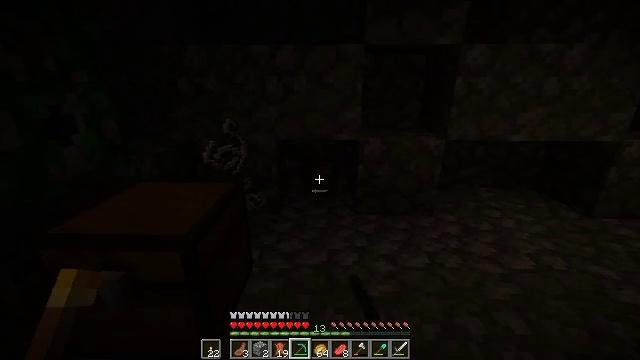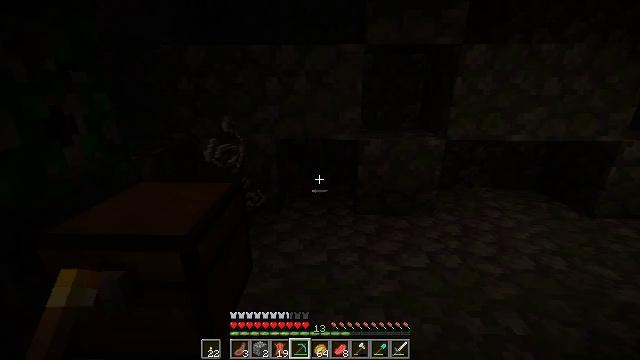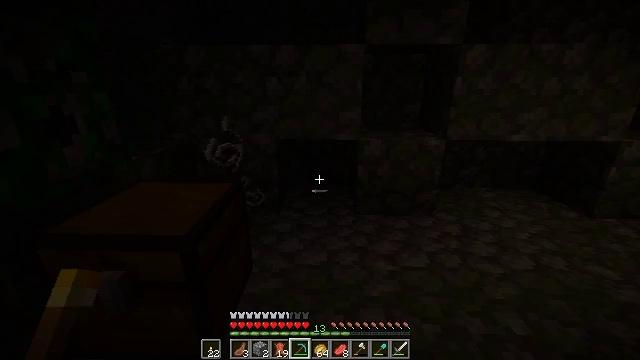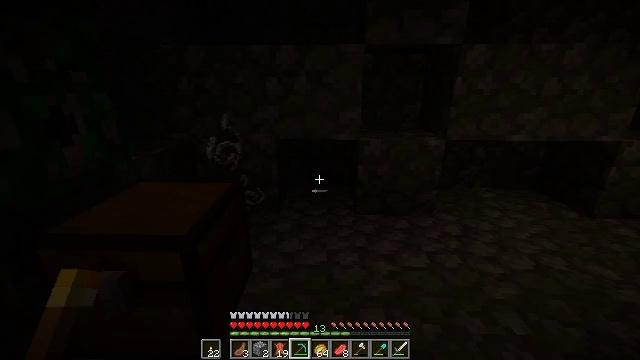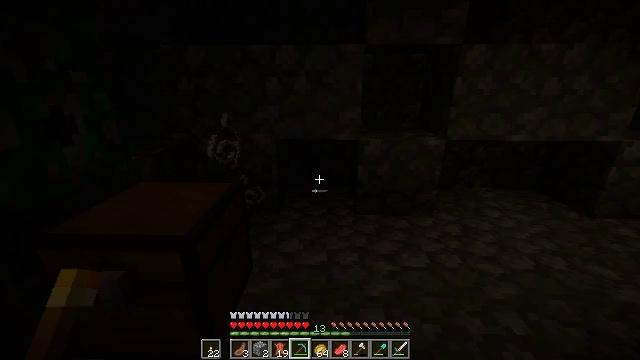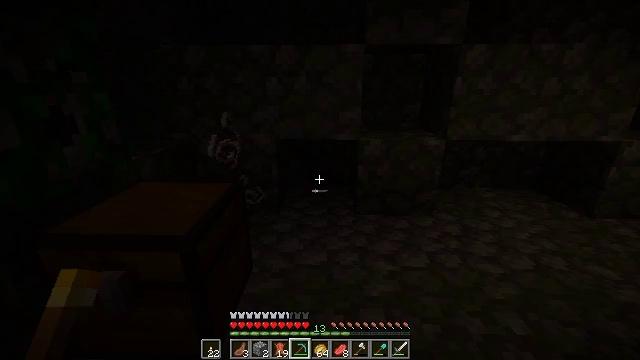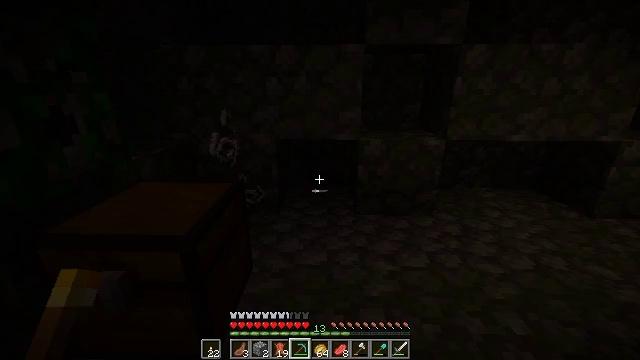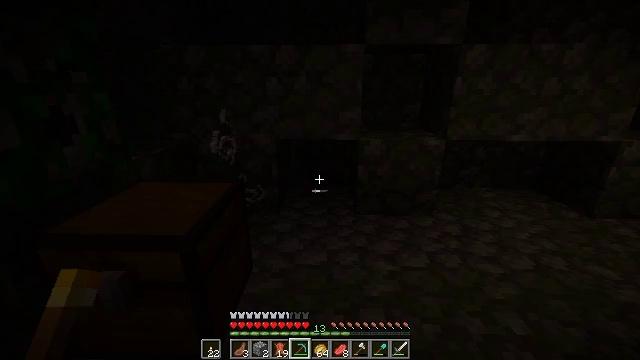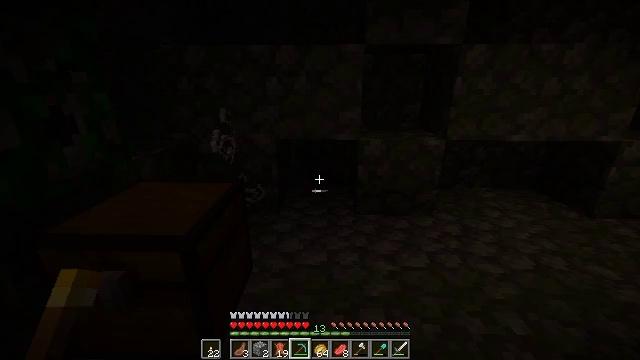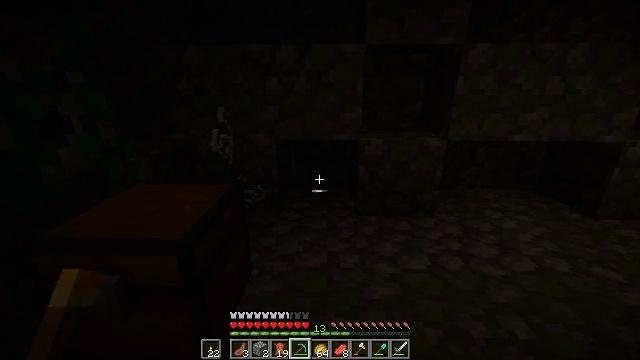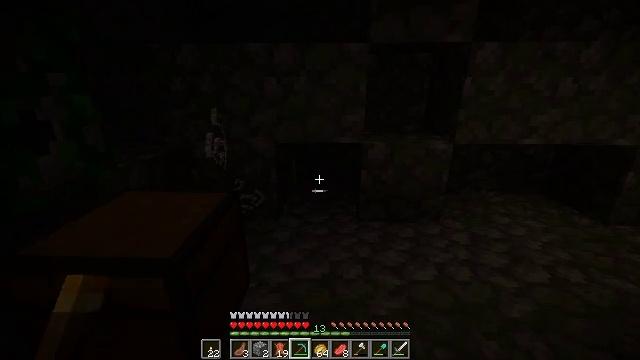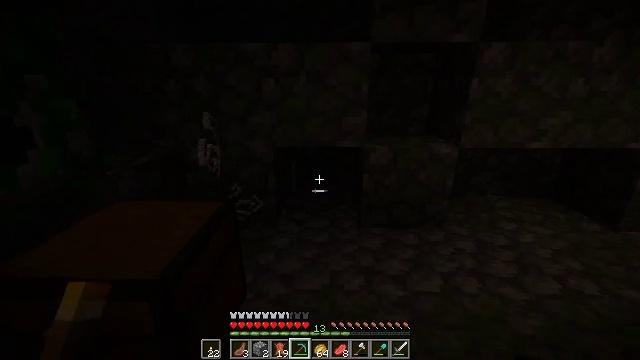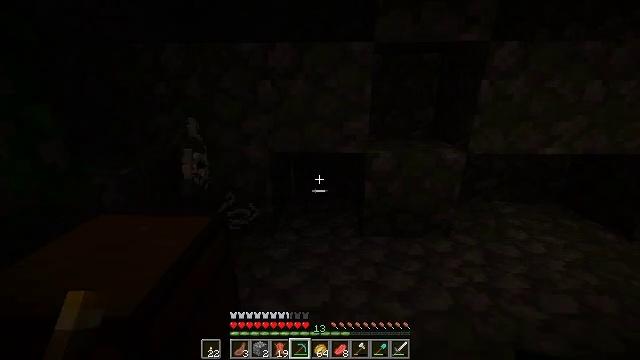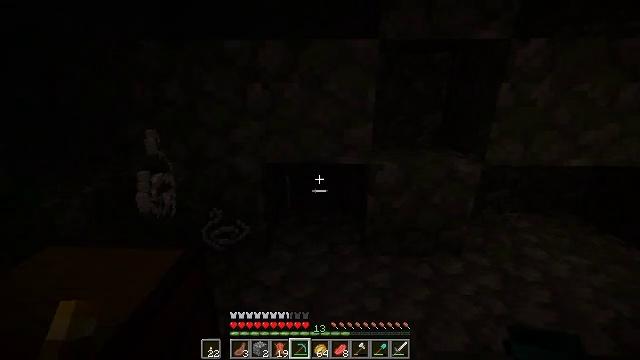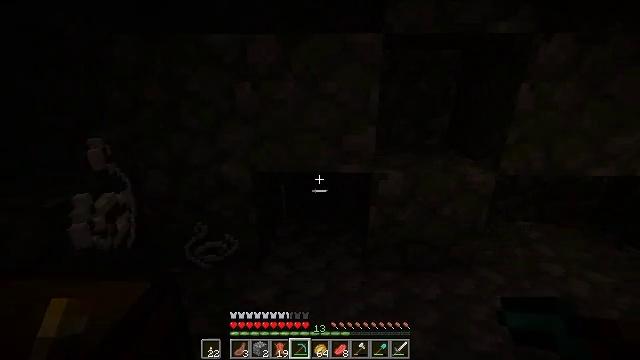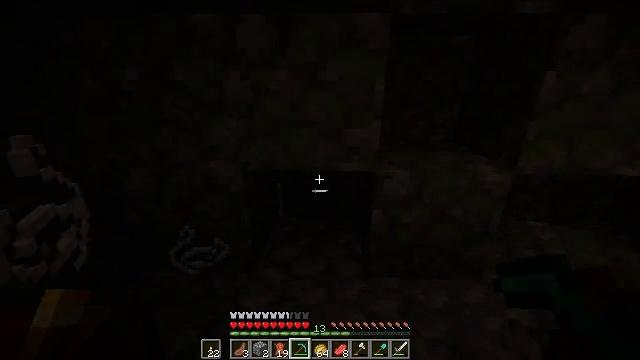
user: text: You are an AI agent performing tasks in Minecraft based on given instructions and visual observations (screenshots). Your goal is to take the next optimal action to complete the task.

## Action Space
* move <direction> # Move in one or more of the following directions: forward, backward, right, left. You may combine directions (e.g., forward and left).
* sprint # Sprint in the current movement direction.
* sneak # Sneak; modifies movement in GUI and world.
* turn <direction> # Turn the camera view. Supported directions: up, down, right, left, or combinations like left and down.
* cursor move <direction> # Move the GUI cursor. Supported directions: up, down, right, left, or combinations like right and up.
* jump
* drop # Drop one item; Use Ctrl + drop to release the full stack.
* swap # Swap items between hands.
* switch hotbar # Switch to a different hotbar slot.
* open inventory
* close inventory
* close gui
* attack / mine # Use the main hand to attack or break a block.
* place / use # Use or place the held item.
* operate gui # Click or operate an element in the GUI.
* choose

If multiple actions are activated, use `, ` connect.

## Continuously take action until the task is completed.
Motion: motion action
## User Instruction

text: Gather vines from trees or structures.
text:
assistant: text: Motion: no_op
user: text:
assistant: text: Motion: no_op
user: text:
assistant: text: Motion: no_op
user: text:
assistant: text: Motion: no_op
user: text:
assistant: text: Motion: no_op
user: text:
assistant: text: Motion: no_op
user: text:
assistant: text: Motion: no_op
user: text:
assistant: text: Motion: no_op
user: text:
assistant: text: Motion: move forward
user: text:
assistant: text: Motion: move forward
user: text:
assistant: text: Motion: move forward
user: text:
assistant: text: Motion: move forward
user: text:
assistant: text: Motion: move forward
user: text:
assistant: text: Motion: move forward
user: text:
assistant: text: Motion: move forward, turn down
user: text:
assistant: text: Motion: move forward
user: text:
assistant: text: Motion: move forward
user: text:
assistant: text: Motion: move forward
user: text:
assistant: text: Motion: move forward
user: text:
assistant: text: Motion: move forward, turn left and down
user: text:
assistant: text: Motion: move forward, turn left and down
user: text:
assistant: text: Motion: move forward, turn left and down
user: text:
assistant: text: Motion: move forward, turn left and down
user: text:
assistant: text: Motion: move forward, turn left and down
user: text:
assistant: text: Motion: turn left and down
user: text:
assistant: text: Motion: no_op
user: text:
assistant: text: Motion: no_op
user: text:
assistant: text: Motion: no_op
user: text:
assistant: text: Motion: no_op
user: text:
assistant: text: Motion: turn left and down